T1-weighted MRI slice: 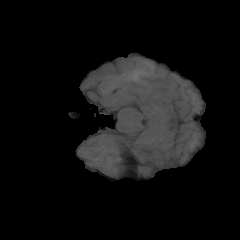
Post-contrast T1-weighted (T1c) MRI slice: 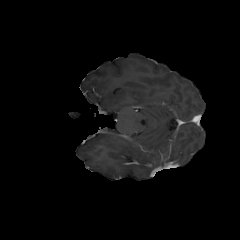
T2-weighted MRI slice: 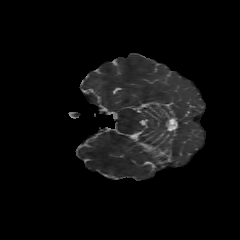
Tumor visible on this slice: no